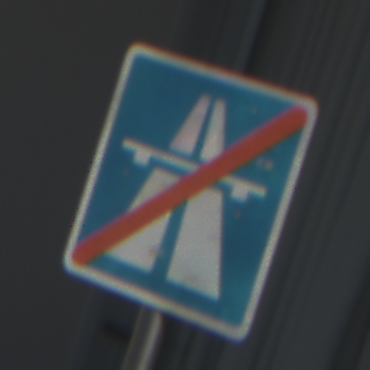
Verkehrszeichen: EndeAutbahn
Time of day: MorningAfternoon
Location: Outdoor (Urban)
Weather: Clear
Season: NotSpecified
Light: Natural